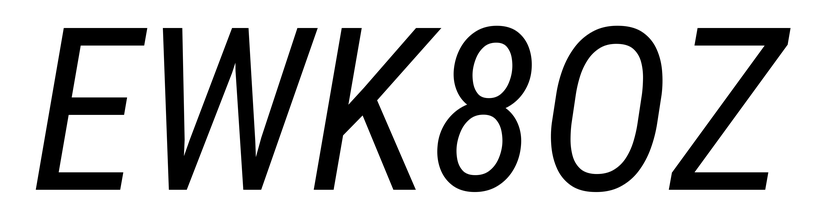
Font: Roboto-Italic_Condensed_Italic